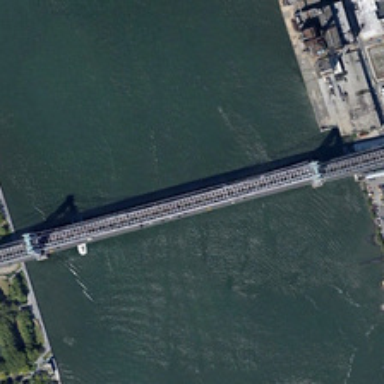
A long bridge is between the two mountains .